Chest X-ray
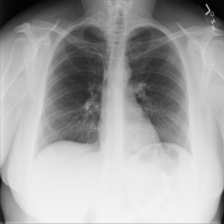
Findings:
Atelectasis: negative
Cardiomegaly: negative
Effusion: negative
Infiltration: negative
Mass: negative
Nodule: negative
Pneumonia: negative
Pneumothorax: negative
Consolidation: negative
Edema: negative
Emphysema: negative
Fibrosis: negative
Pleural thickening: negative
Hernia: negative